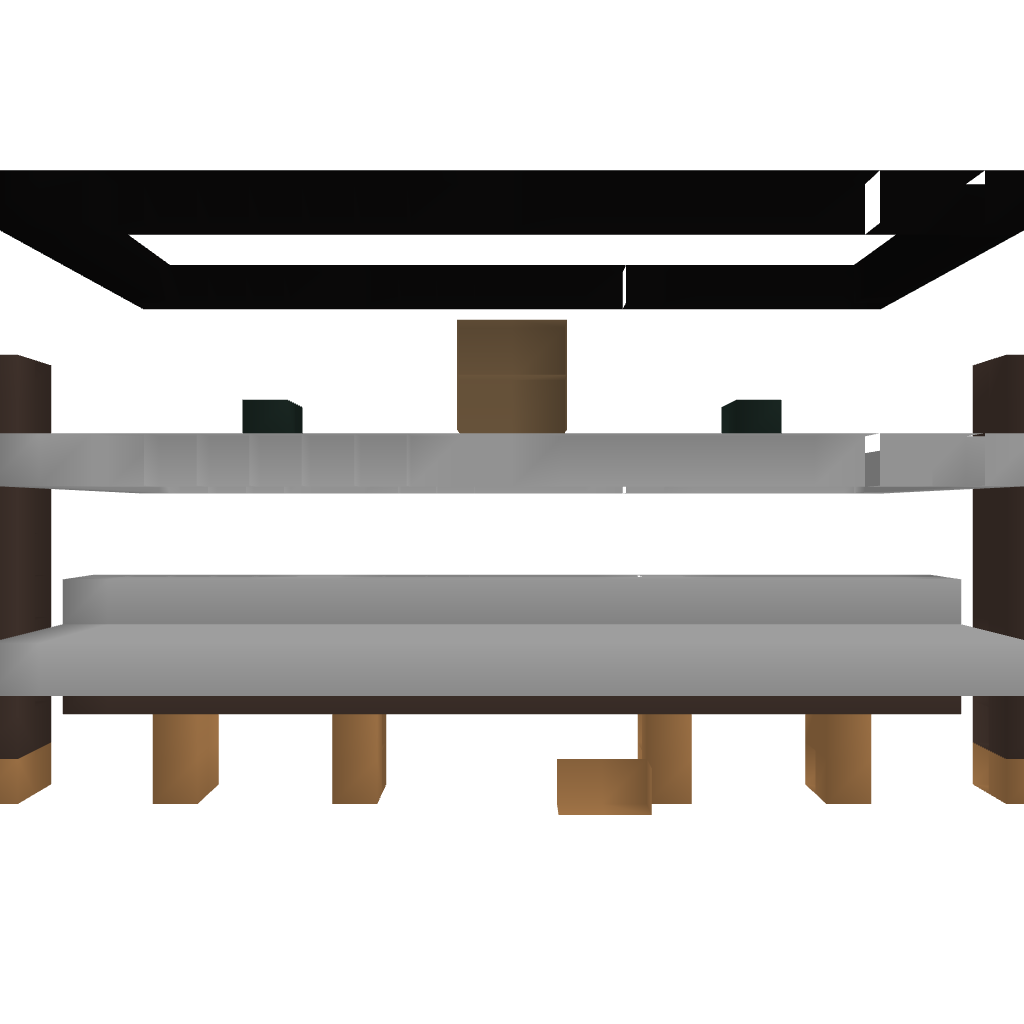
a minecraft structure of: Gold Farm